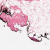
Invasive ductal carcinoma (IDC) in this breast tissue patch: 0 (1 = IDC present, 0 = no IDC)